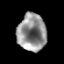
Tissue: prostate
Cell type: Epithelial cells
Senescence score: 0.265
Nuclear area (px): 1046
Mean DAPI intensity: 145.262